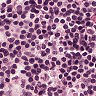
Metastatic tissue present: no